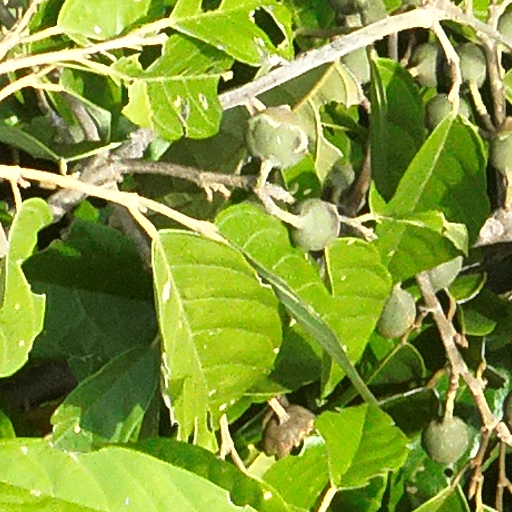
Species: Quararibea asterolepis
GBIF accepted scientific name: Quararibea asterolepis
Crown area (m\u00b2): 97.184